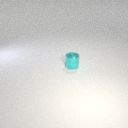
small cyan metal cylinder